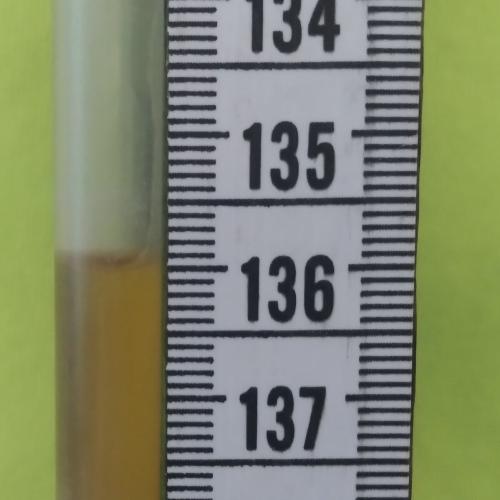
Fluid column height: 136.0 cm